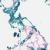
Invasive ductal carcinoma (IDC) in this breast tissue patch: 0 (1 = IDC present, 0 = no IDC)